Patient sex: M
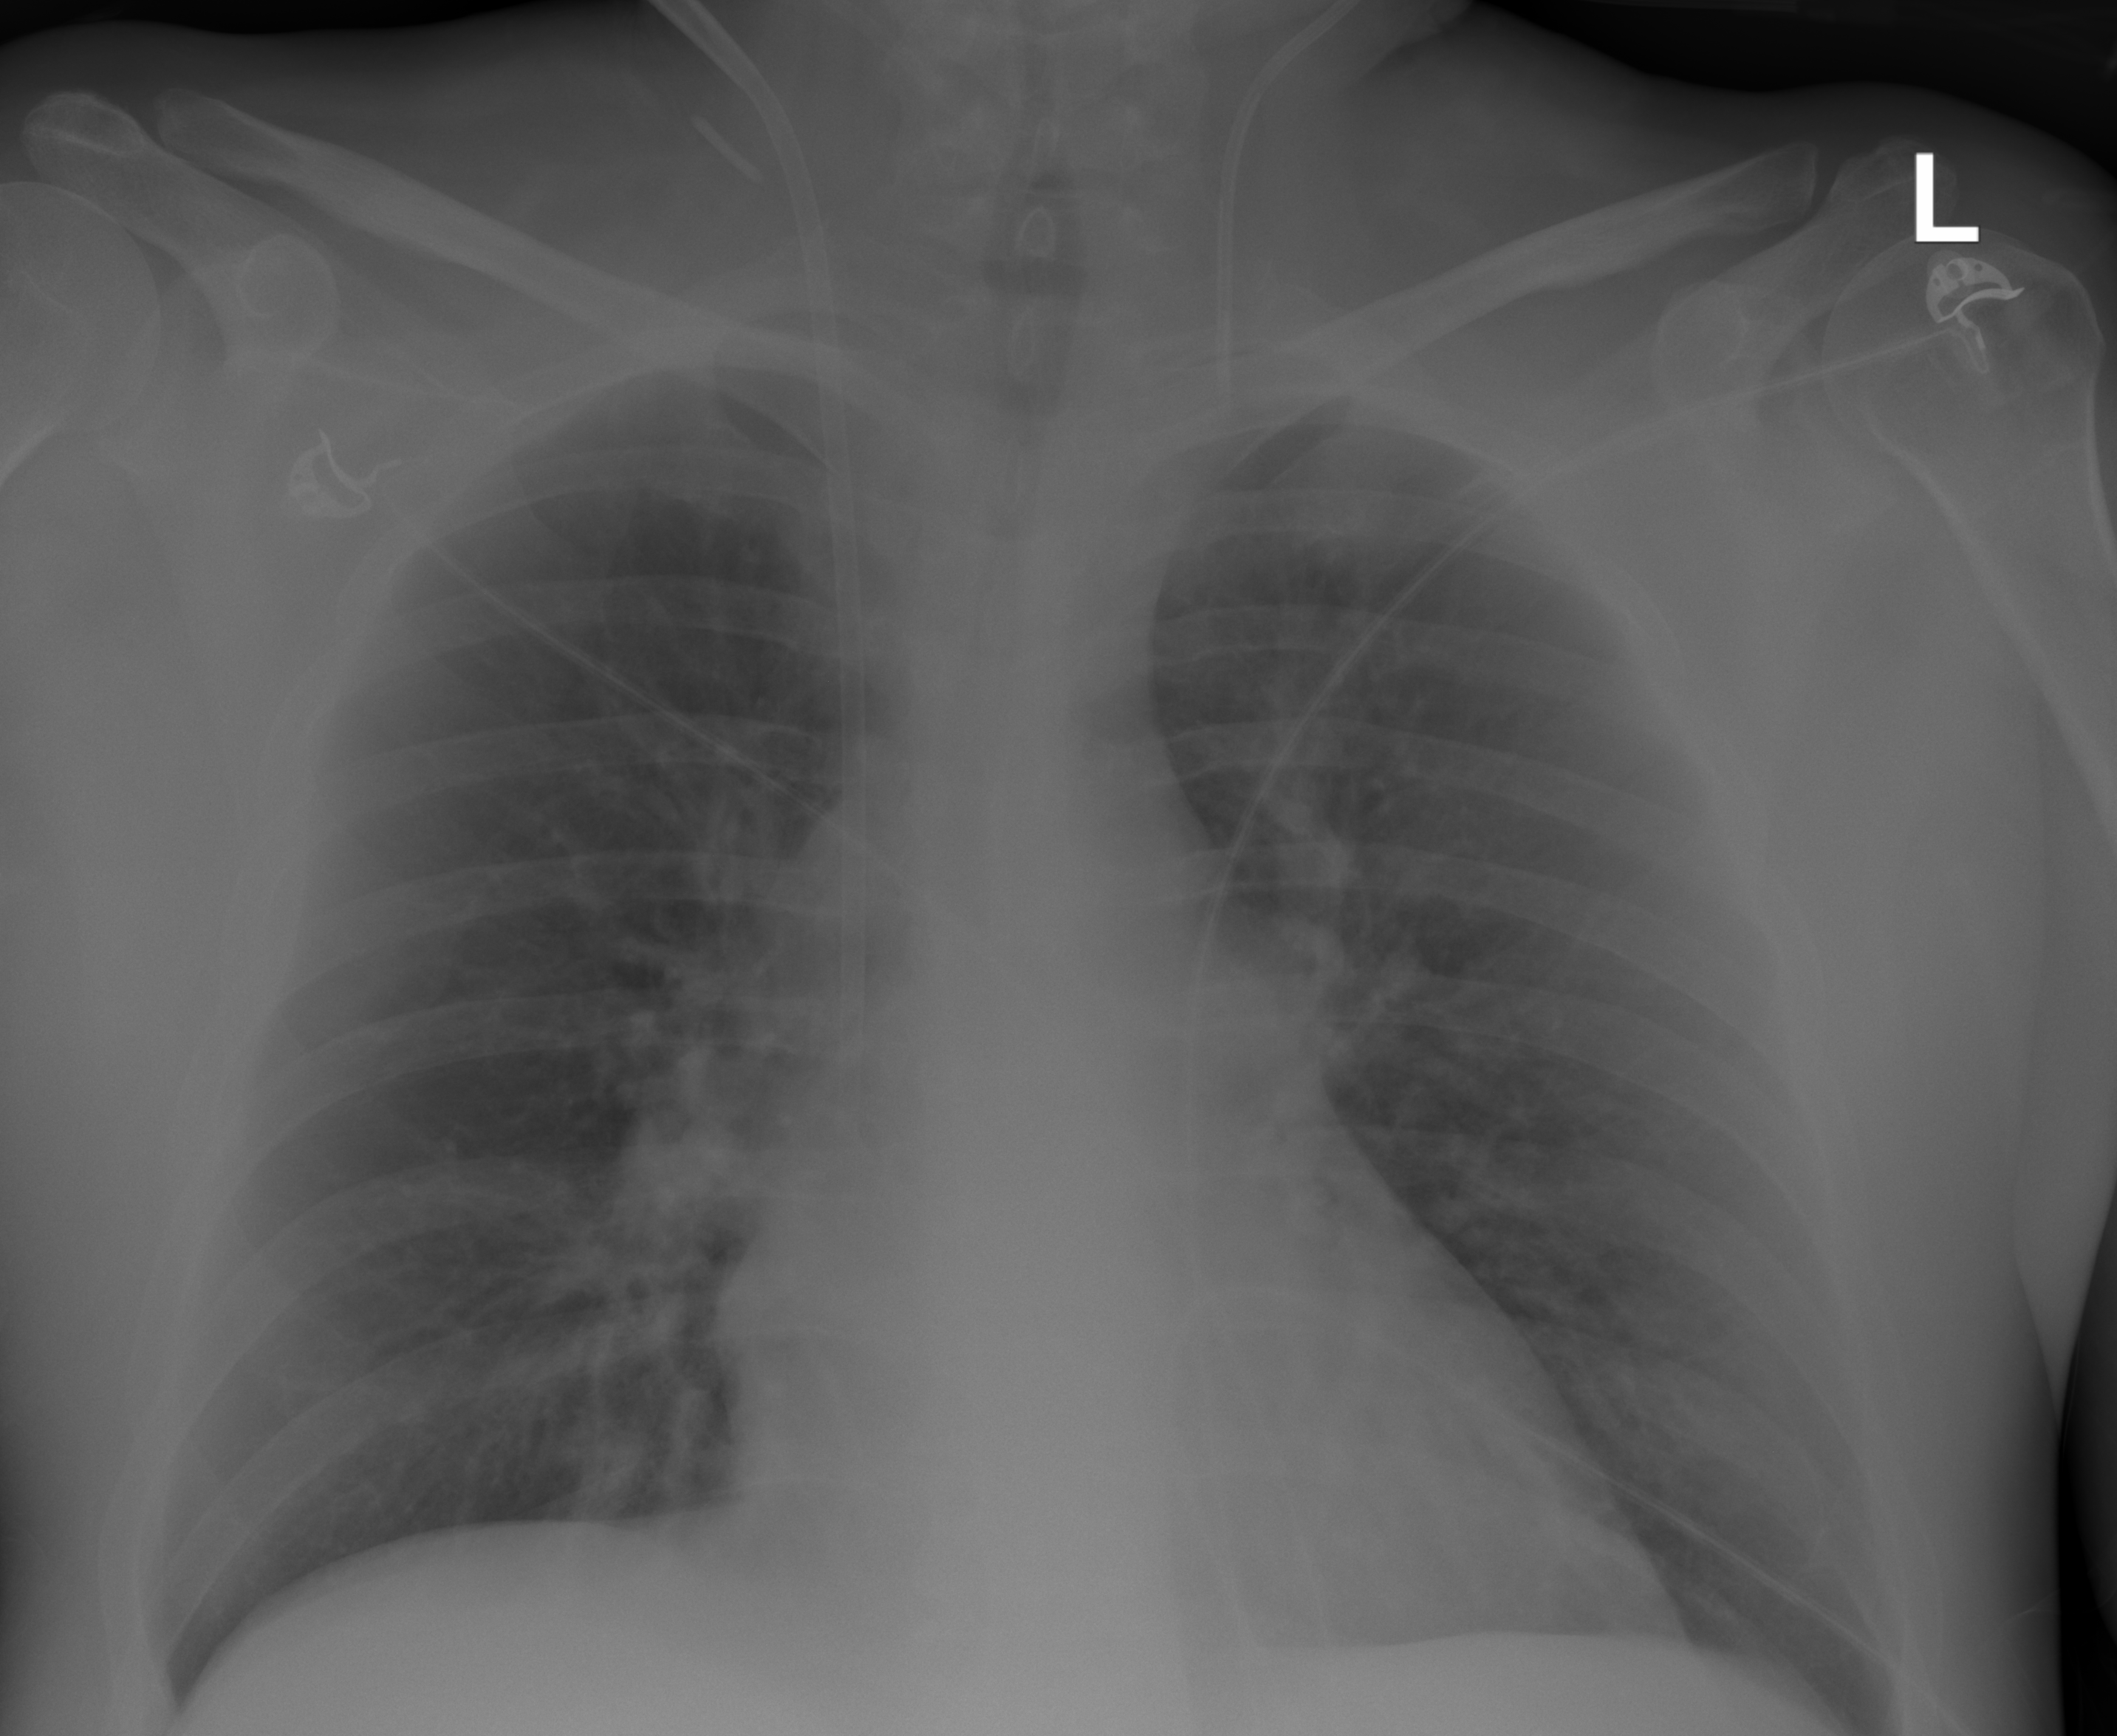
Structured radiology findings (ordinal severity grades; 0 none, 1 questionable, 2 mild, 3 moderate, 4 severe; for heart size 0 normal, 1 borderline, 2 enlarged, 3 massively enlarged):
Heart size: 0
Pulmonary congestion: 0
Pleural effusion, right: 0
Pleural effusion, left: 0
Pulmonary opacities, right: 0
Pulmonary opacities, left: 2
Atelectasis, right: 0
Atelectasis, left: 0